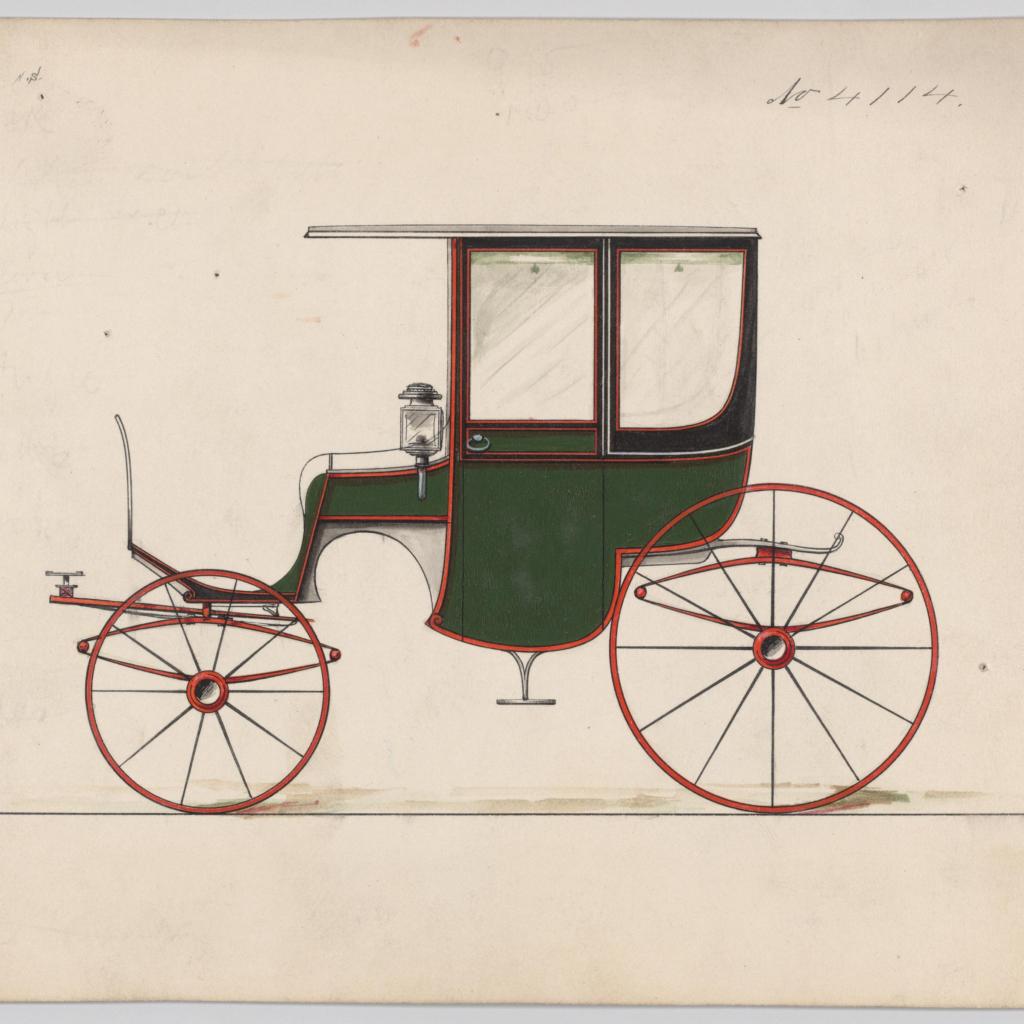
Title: Design for 4 seat Rockaway, no. 4114
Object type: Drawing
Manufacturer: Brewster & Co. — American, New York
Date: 1890
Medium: Pen and black ink, watercolor and gouache with gum arabic
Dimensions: sheet: 6 1/2 x 8 11/16 in. (16.5 x 22.1 cm)
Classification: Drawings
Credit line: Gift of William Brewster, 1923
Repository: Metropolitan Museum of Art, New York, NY